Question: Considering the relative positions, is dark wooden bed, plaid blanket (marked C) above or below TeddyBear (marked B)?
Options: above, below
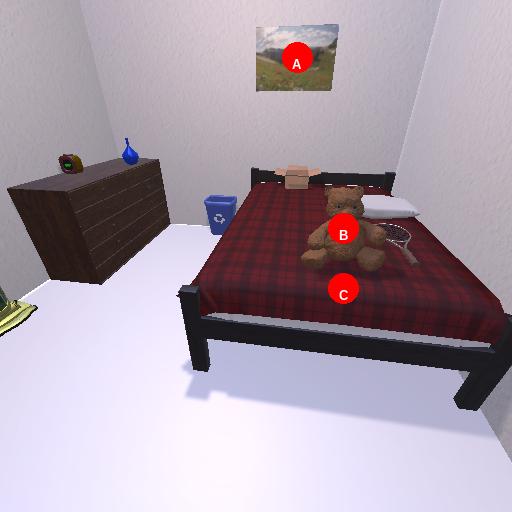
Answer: above